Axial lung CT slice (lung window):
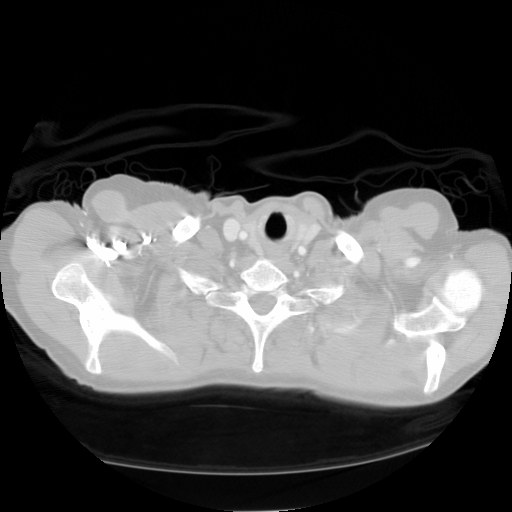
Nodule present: no